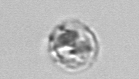
Label: Amoeba